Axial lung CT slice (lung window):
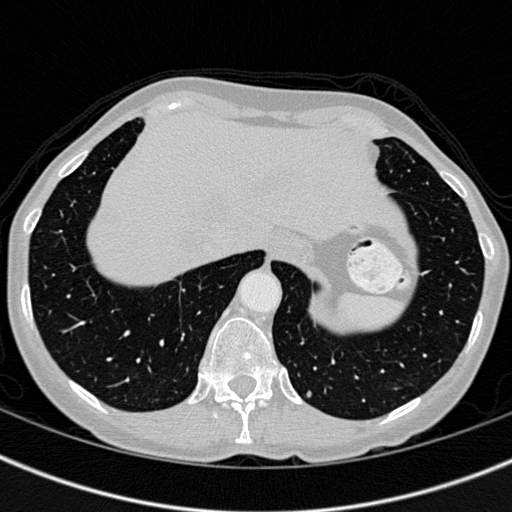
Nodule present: yes
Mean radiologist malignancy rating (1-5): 3